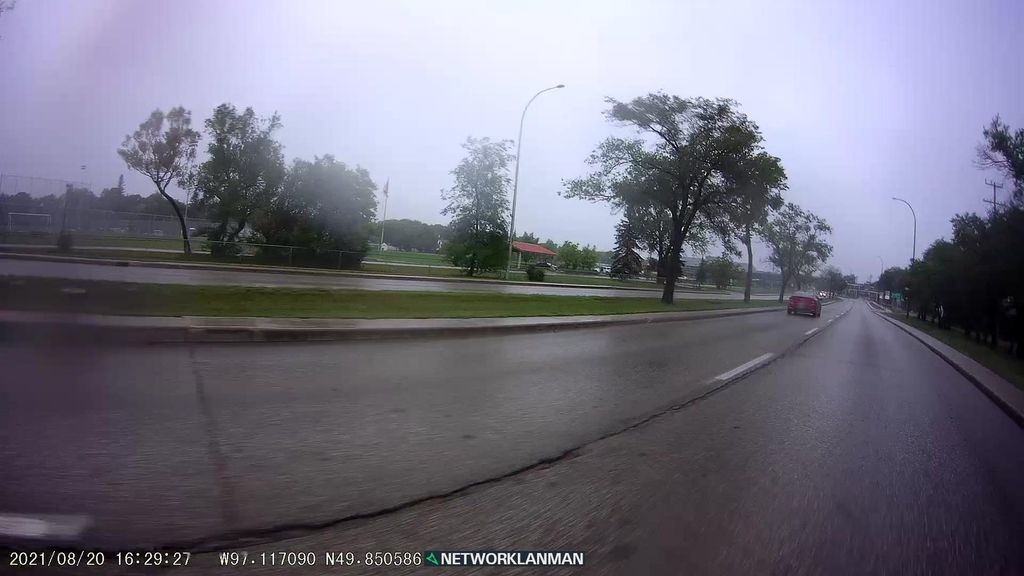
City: winnipeg